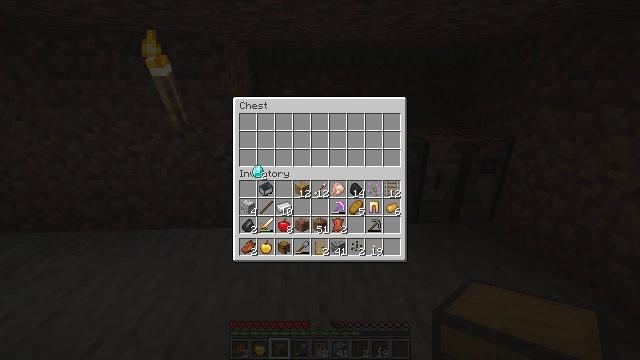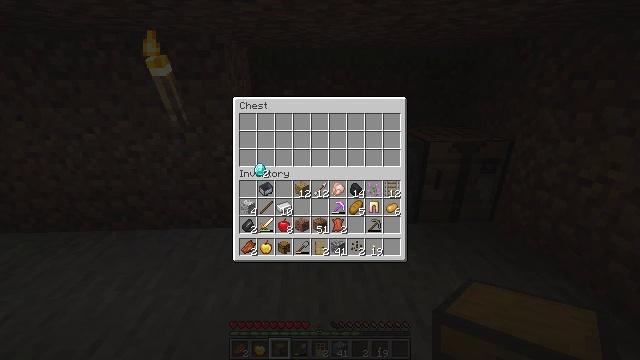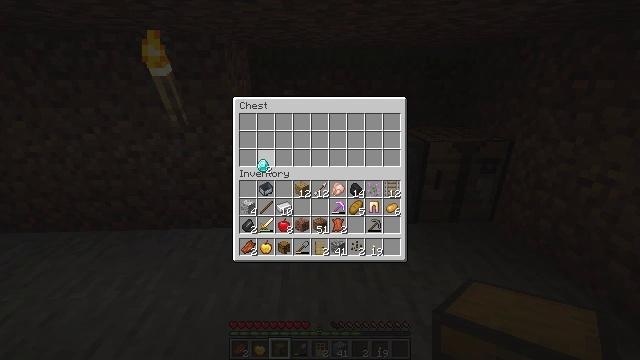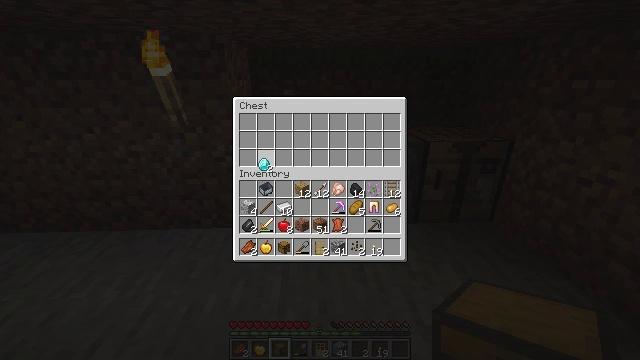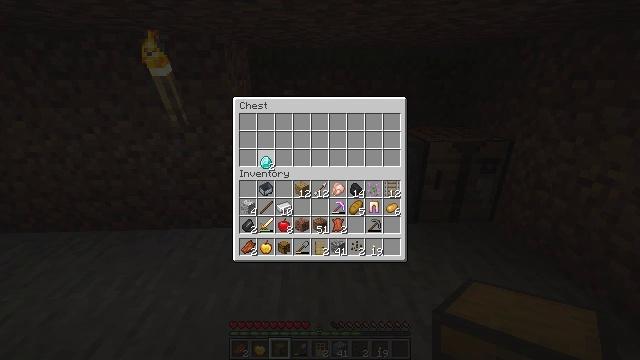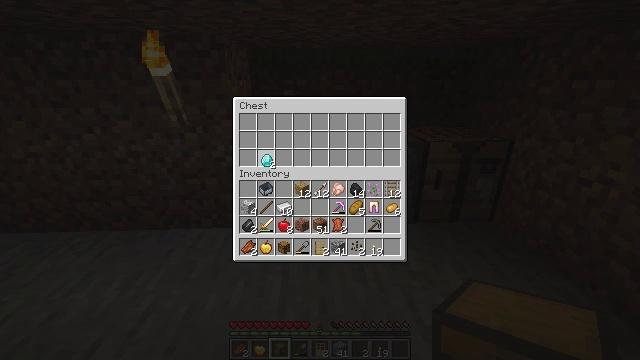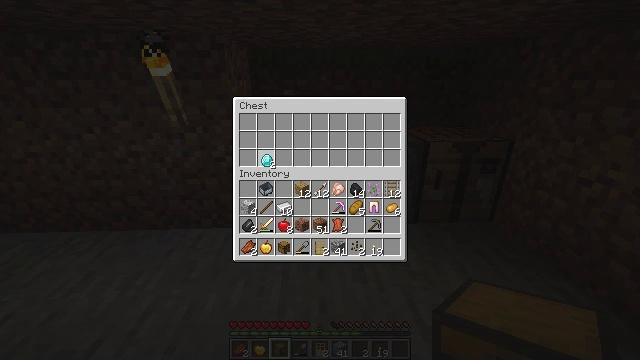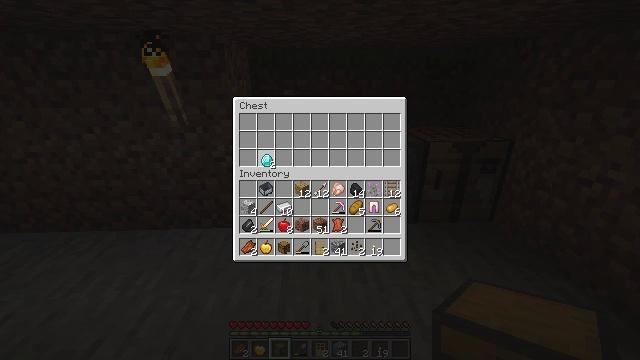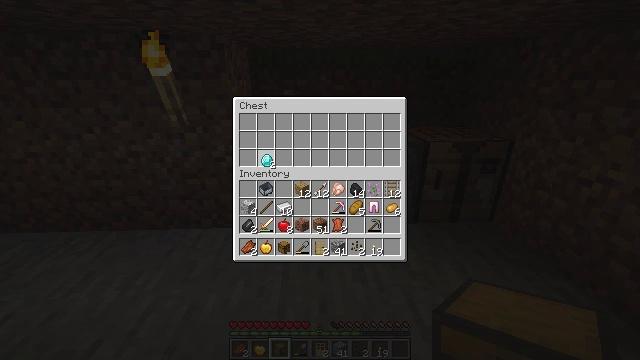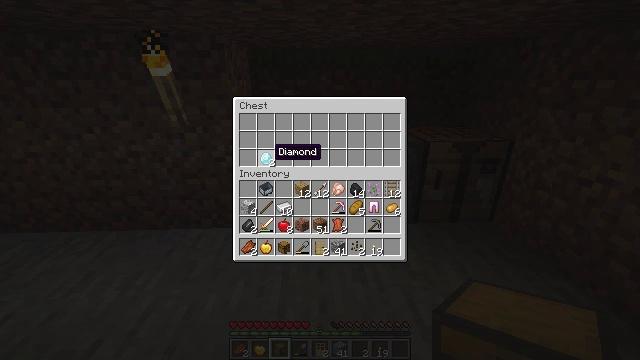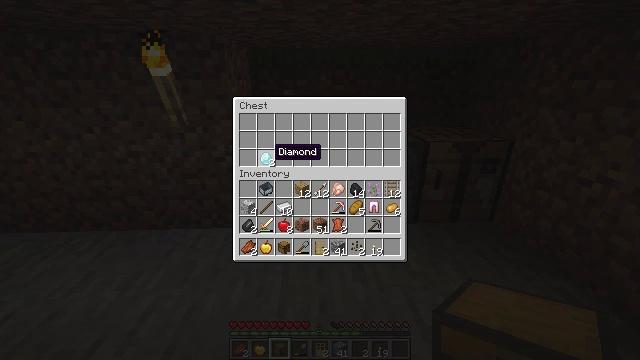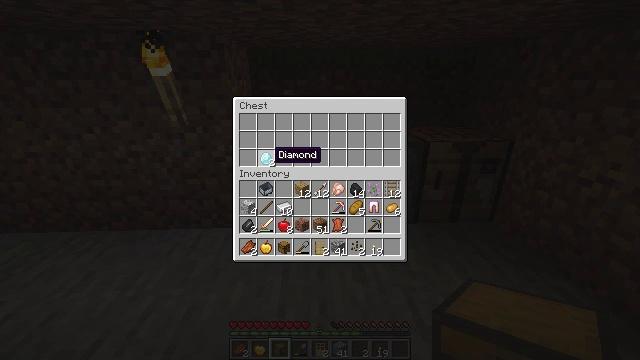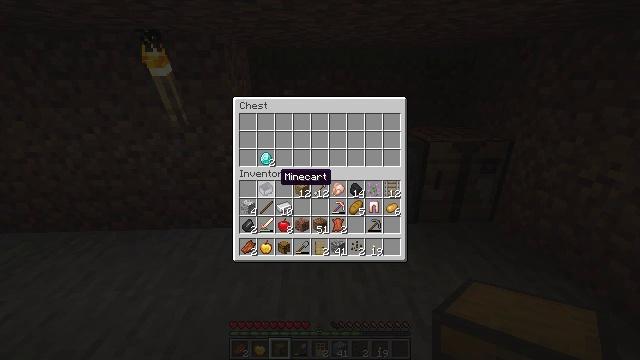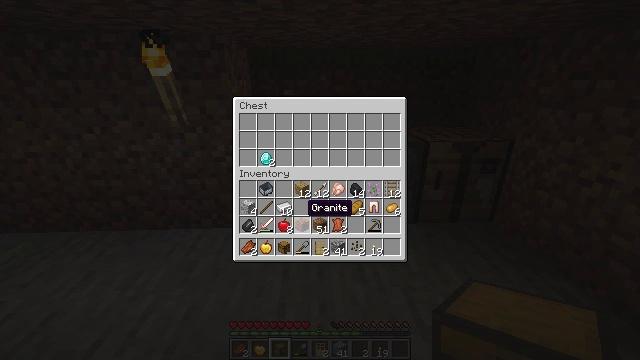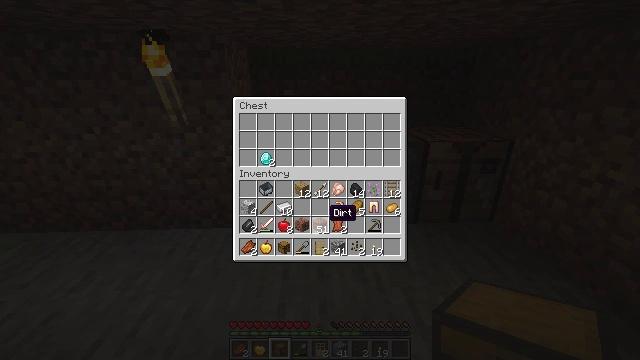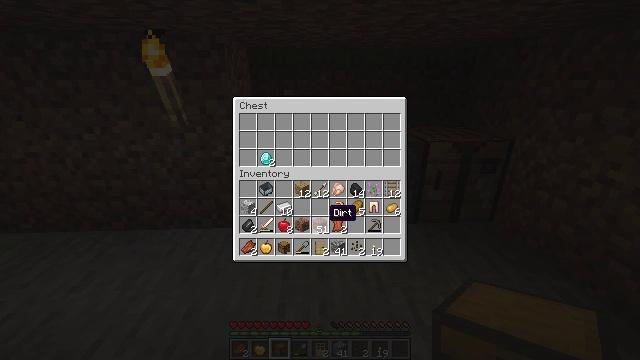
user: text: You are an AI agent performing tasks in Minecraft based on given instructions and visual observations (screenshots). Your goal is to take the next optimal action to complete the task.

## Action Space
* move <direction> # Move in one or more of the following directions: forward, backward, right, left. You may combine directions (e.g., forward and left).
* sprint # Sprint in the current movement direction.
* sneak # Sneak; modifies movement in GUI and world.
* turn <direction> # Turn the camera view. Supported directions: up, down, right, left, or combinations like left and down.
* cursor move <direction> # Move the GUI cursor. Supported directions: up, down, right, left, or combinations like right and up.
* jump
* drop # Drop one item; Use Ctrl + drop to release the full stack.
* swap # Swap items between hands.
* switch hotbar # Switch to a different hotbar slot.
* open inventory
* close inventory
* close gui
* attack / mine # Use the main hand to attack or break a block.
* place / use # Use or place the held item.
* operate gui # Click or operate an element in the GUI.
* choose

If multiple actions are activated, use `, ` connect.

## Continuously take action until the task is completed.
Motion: motion action
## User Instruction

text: Clear birch leaves to get saplings.
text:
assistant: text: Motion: no_op
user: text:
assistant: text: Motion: no_op
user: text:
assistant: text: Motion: no_op
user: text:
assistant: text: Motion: no_op
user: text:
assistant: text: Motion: no_op
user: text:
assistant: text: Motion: attack / mine
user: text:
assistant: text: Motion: attack / mine
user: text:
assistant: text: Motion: attack / mine
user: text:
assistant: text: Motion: no_op
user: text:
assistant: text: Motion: no_op
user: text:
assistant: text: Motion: no_op
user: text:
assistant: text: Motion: turn down
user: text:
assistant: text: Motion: turn right and down
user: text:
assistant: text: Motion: turn right
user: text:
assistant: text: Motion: no_op
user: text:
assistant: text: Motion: no_op
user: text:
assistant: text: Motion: turn up
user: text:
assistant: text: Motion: no_op
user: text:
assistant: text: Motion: no_op
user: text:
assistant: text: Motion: no_op
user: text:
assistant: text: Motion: no_op
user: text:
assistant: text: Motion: turn down
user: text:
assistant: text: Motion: turn down
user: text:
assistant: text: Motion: no_op
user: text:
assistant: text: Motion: no_op
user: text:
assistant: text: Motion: no_op
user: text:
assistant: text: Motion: turn right
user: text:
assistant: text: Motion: turn right
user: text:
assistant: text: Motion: no_op
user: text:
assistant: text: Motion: no_op